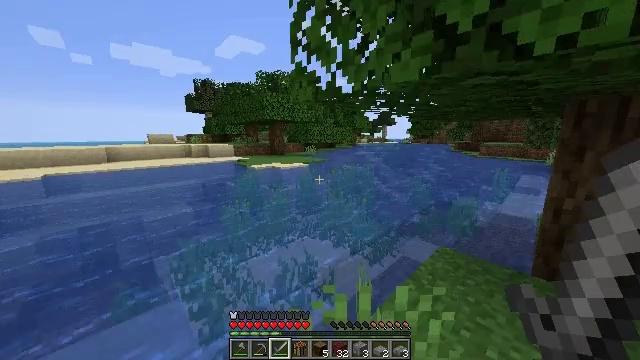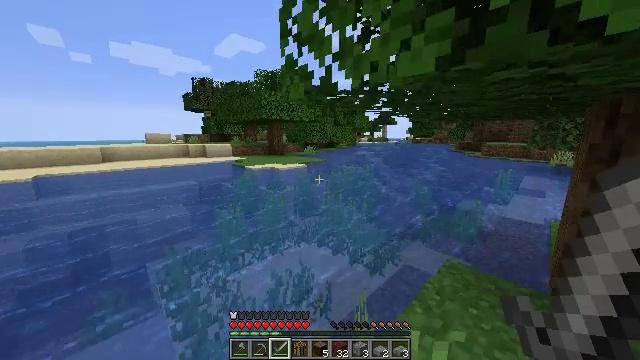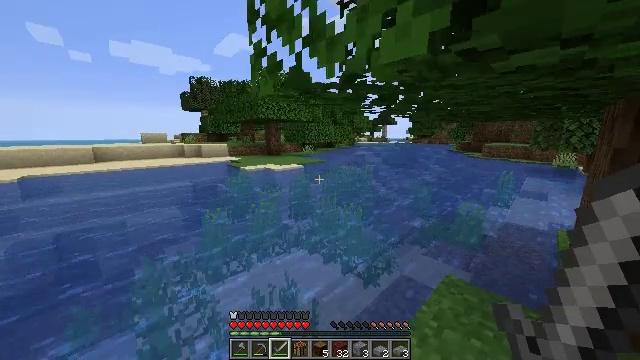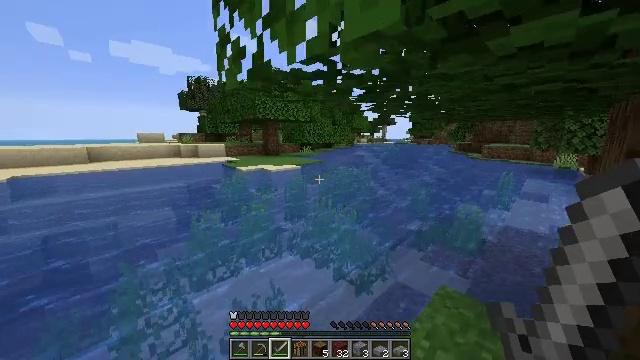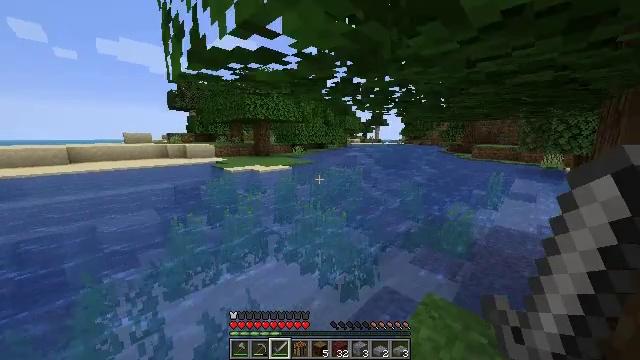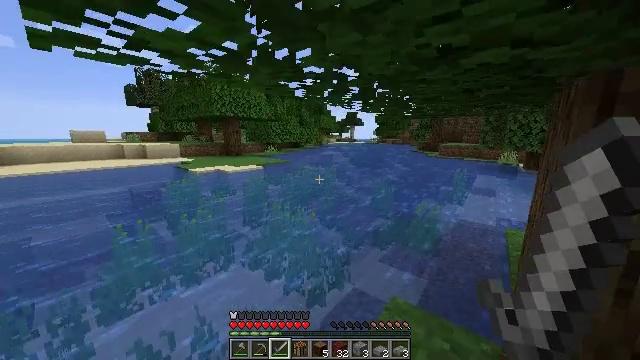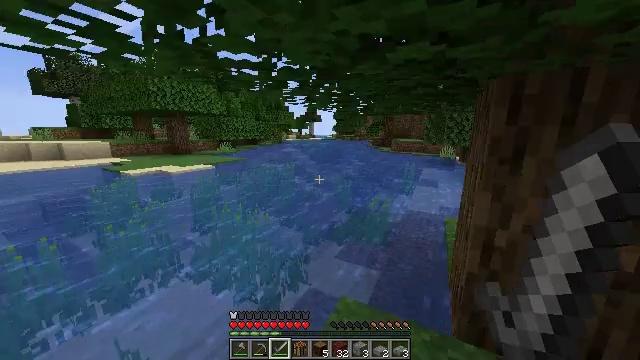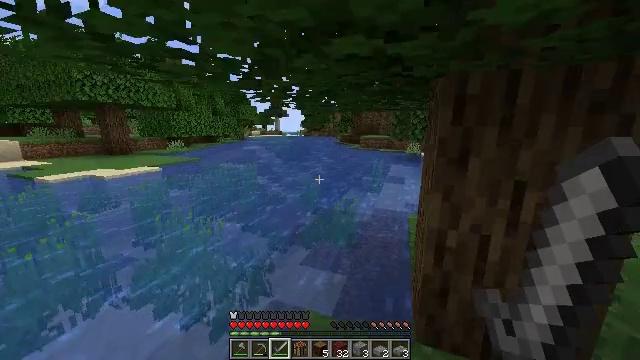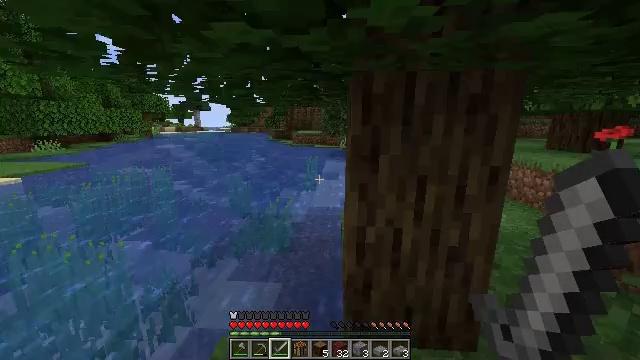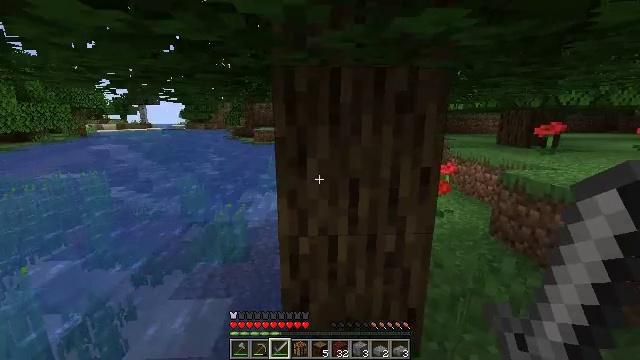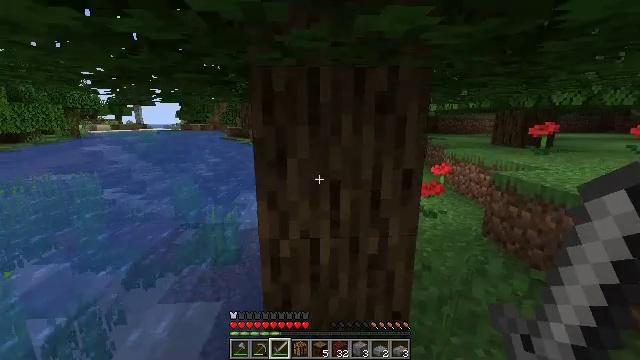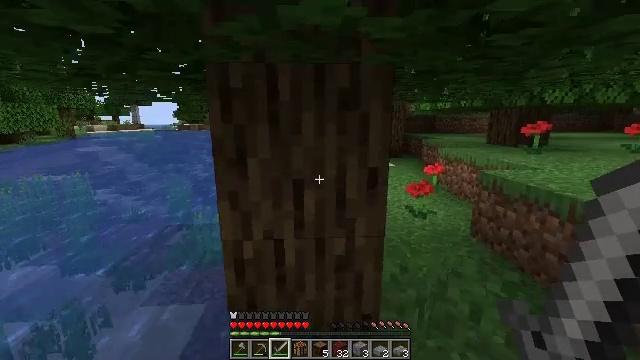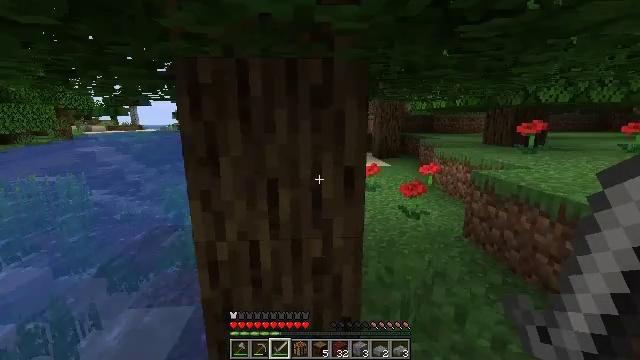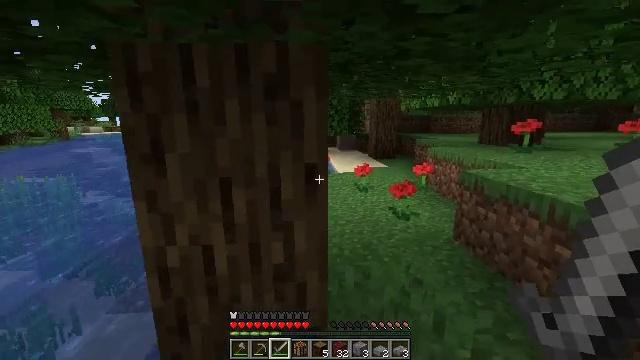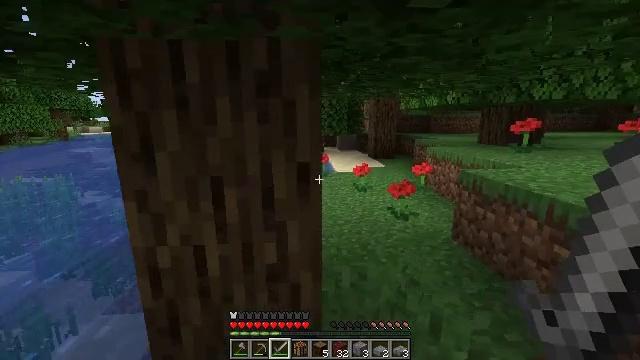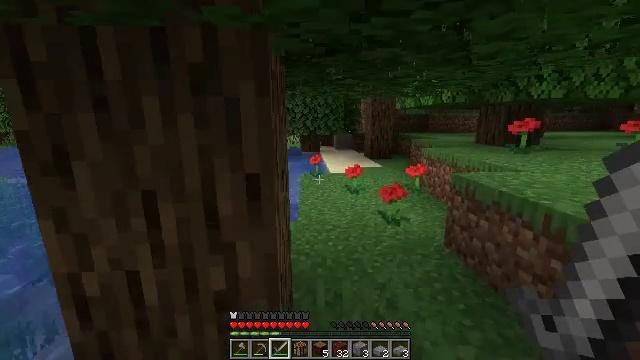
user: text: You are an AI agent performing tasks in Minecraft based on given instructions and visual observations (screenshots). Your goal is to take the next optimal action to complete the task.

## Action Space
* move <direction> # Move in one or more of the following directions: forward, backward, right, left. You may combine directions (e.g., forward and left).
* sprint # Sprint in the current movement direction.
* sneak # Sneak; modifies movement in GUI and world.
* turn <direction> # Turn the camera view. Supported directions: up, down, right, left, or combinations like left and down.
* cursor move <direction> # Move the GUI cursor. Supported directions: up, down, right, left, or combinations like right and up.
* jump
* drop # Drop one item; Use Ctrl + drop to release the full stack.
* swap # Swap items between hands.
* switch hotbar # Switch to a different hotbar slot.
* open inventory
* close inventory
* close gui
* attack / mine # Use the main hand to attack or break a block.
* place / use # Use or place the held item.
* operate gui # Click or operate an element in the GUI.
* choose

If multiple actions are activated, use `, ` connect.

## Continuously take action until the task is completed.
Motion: motion action
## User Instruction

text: Remove oak leaves from branches.
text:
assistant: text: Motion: move forward and move right
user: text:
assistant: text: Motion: move forward and move right
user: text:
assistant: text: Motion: move forward and move right
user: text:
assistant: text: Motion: move forward and move right, turn right
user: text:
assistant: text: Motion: move forward and move right, turn right
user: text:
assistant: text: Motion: move right, turn right
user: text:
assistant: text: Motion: move right, turn right
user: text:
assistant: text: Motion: move right, turn right
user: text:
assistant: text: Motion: move right, turn right
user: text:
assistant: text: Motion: move right
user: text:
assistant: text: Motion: move right
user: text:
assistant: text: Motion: move forward and move right
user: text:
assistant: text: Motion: move forward and move right
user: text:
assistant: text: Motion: move forward and move right
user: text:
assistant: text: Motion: move forward
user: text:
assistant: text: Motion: move forward
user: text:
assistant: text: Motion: move forward, turn right
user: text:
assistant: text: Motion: move forward, turn right
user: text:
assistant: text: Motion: move forward, turn right
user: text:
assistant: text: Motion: move forward
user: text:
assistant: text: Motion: move forward
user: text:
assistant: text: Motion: move forward
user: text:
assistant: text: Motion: move forward
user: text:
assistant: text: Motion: move forward, sprint
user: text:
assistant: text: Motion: move forward, sprint
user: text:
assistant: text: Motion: move forward, sprint
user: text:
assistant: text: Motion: move forward, sprint
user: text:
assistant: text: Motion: move forward, sprint
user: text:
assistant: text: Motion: move forward, sprint
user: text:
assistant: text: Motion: move forward, sprint